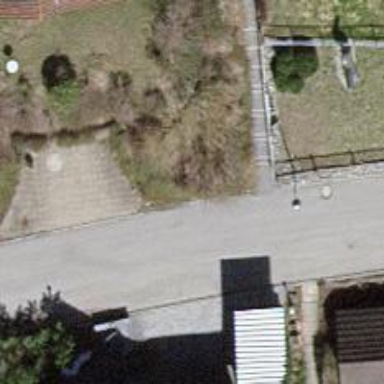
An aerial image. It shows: Residential road.